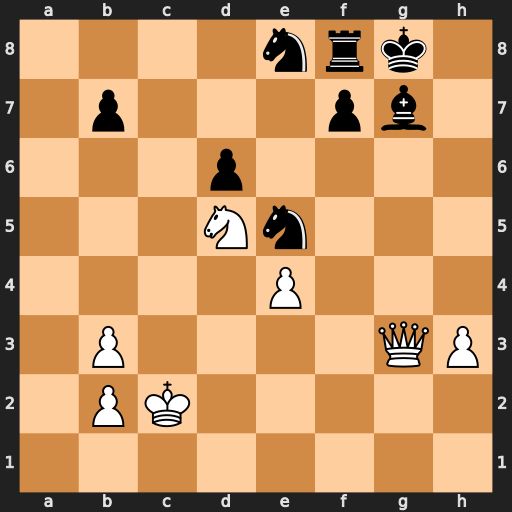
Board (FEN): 4nrk1/1p3pb1/3p4/3Nn3/4P3/1P4QP/1PK5/8
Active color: w
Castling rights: -
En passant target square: -
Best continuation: Ne7+ Kh7 Qh4+ Bh6 Nf5